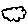
Label: cloud